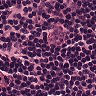
Metastatic tissue present: no